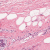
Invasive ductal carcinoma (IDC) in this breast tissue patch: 0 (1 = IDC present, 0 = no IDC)